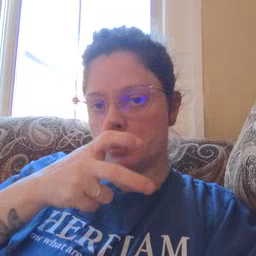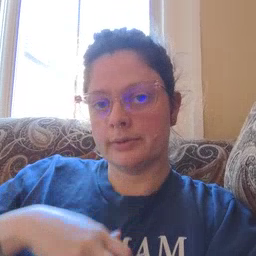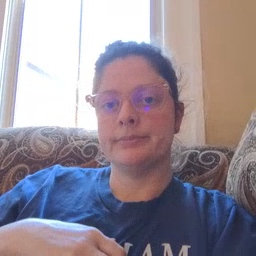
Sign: bug